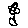
Label: flower